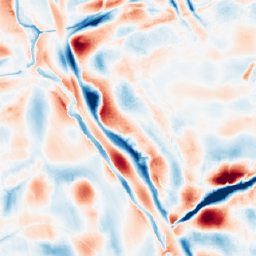
Category: wavelet
Decomposition family: wavelet_biorthogonal
Decomposition parameters: wavelet: bior5.5
level: 5
Upsampling method: area
Upsampling parameters: scale: 2
Upsampling scale: 2